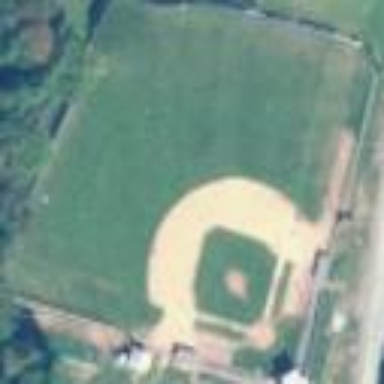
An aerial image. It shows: Baseball pitch for leisure land.